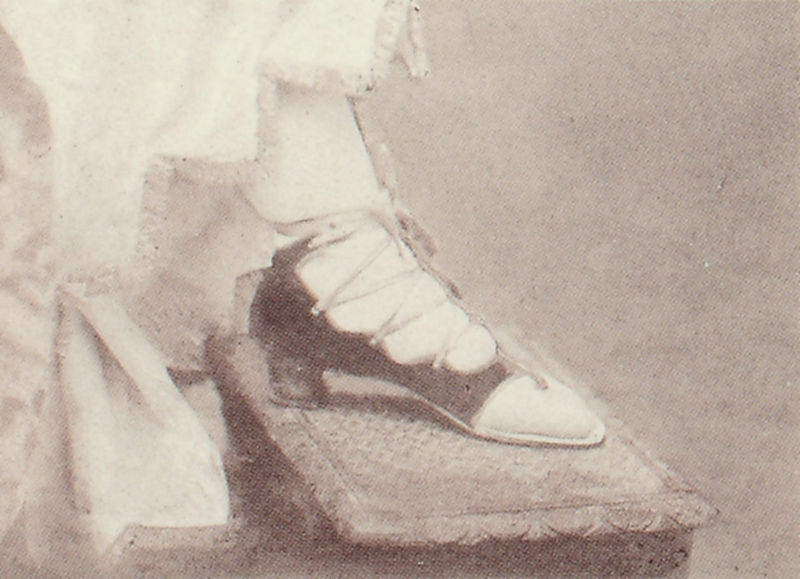
Titel: Album von Castiglione: Detail von Füßen in Halbstiefeln
Schlagwörter: weiß, holz, kleid, schwarz, madame, schuhe, hocker, schemel, anprobe, foto, schuh, geschnürt, unterwäsche, belle epoque, recamier, damenschuh, damenschu, mode, schnürer